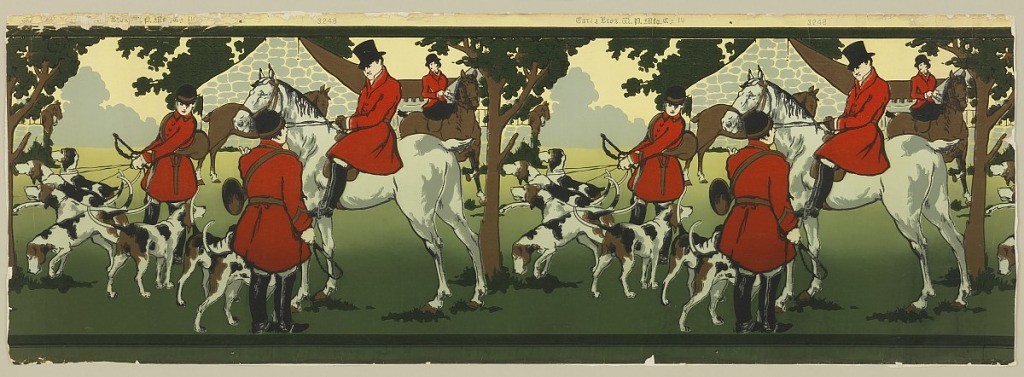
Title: Frieze
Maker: Carey Bros. W.P. Mfg. Co., Philadelphia, Pennsylvania, founded 1882
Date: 1900–05
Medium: Machine-printed, distemper colors
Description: Frieze shows mounted hunters in red coats, with hound dogs, against a landscape background in which green prevails. Filling shows a landscape without figures. Stamped on each upper margin: Carey Bros. W.P. Mfg. Co., and on frieze: 3248.